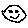
Label: smiley face